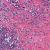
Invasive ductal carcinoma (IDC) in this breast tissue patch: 0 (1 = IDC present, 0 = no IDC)